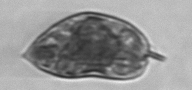
Label: Prorocentrum_micans